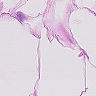
Metastatic tissue present: no